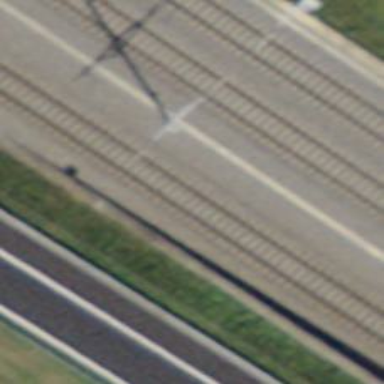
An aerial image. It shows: Single-track electrified railway siding with contact line for service.